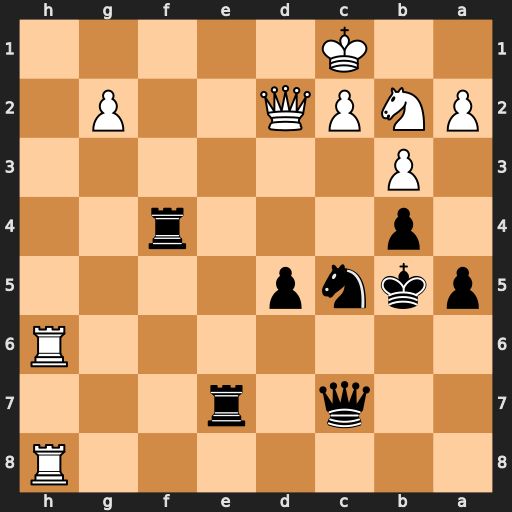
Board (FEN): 7R/2q1r3/7R/pknp4/1p3r2/1P6/PNPQ2P1/2K5
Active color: b
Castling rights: -
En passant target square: -
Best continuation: Rf1+ Nd1 Ree1 c4+ dxc4